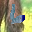
Label: 6